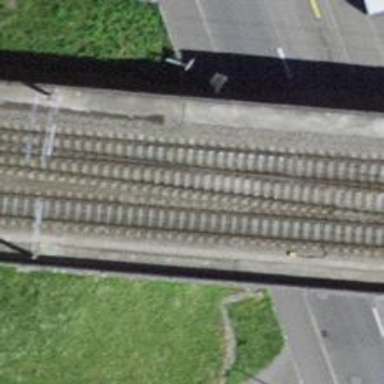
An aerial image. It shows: Siding railway line with electrified contact line for the trains.